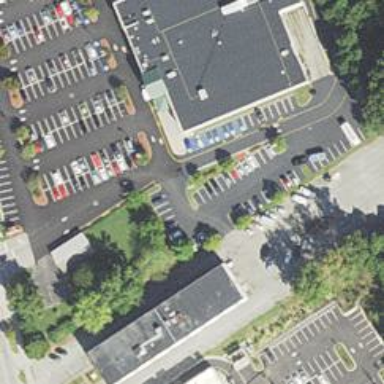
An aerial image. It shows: Retail area.